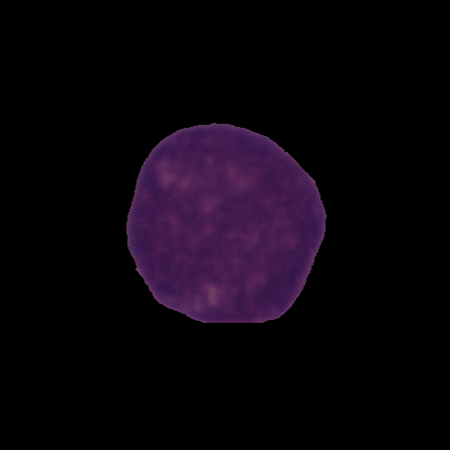
Label: cancer